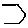
Label: hexagon